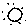
Label: sun